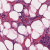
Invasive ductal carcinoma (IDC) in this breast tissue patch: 1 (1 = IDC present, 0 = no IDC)